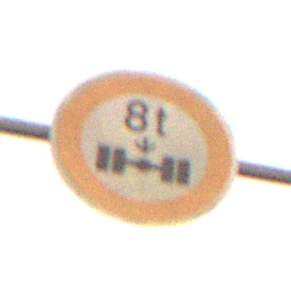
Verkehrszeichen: TatsaechlicheAchslast
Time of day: Night
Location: Outdoor (Nature)
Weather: Clear
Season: NotSpecified
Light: Natural